Field crop: maize
Growth stage: 1
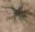
Species: salsola